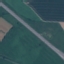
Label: Highway